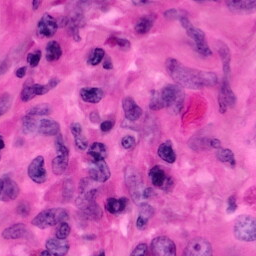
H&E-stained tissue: Pancreatic